Interaction volume radius: 5 \u00c5
Interaction volume height: 10 \u00c5
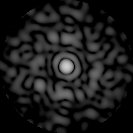
Disorder parameter: 0.856